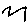
Label: zigzag